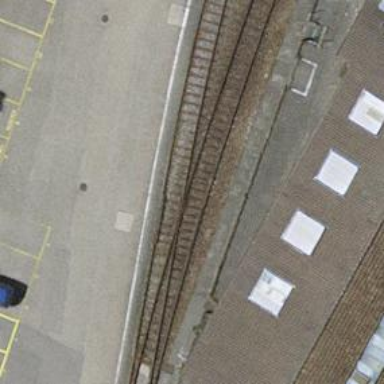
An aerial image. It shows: Single track railway in yard.